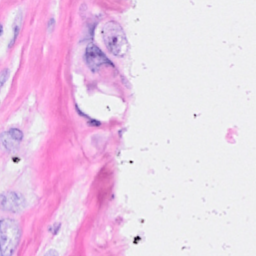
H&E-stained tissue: Breast